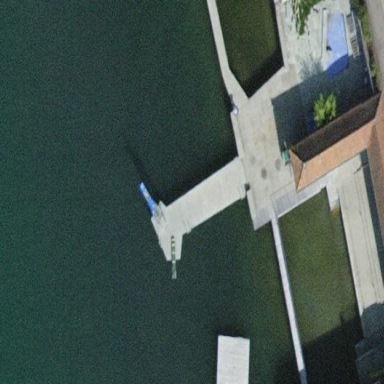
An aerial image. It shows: Man-made pier.